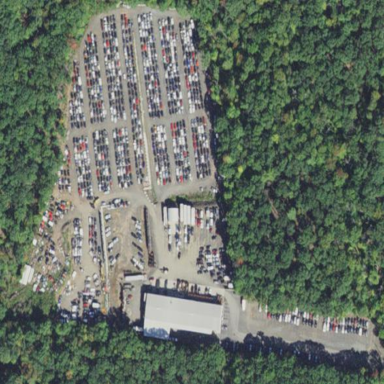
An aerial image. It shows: Scrap yard located in industrial area.